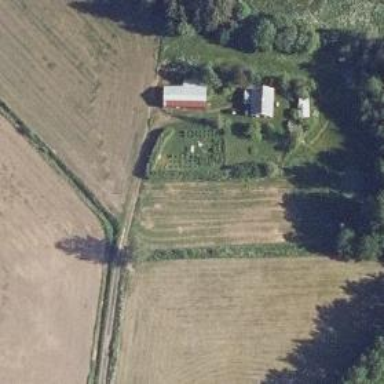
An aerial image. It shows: Farm.